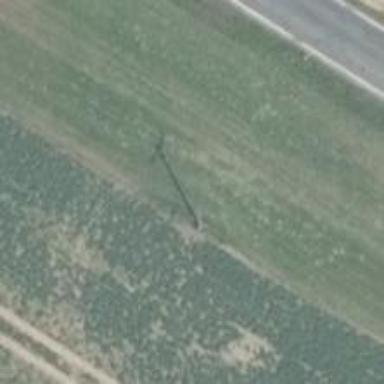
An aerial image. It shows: Power pole.